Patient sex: M
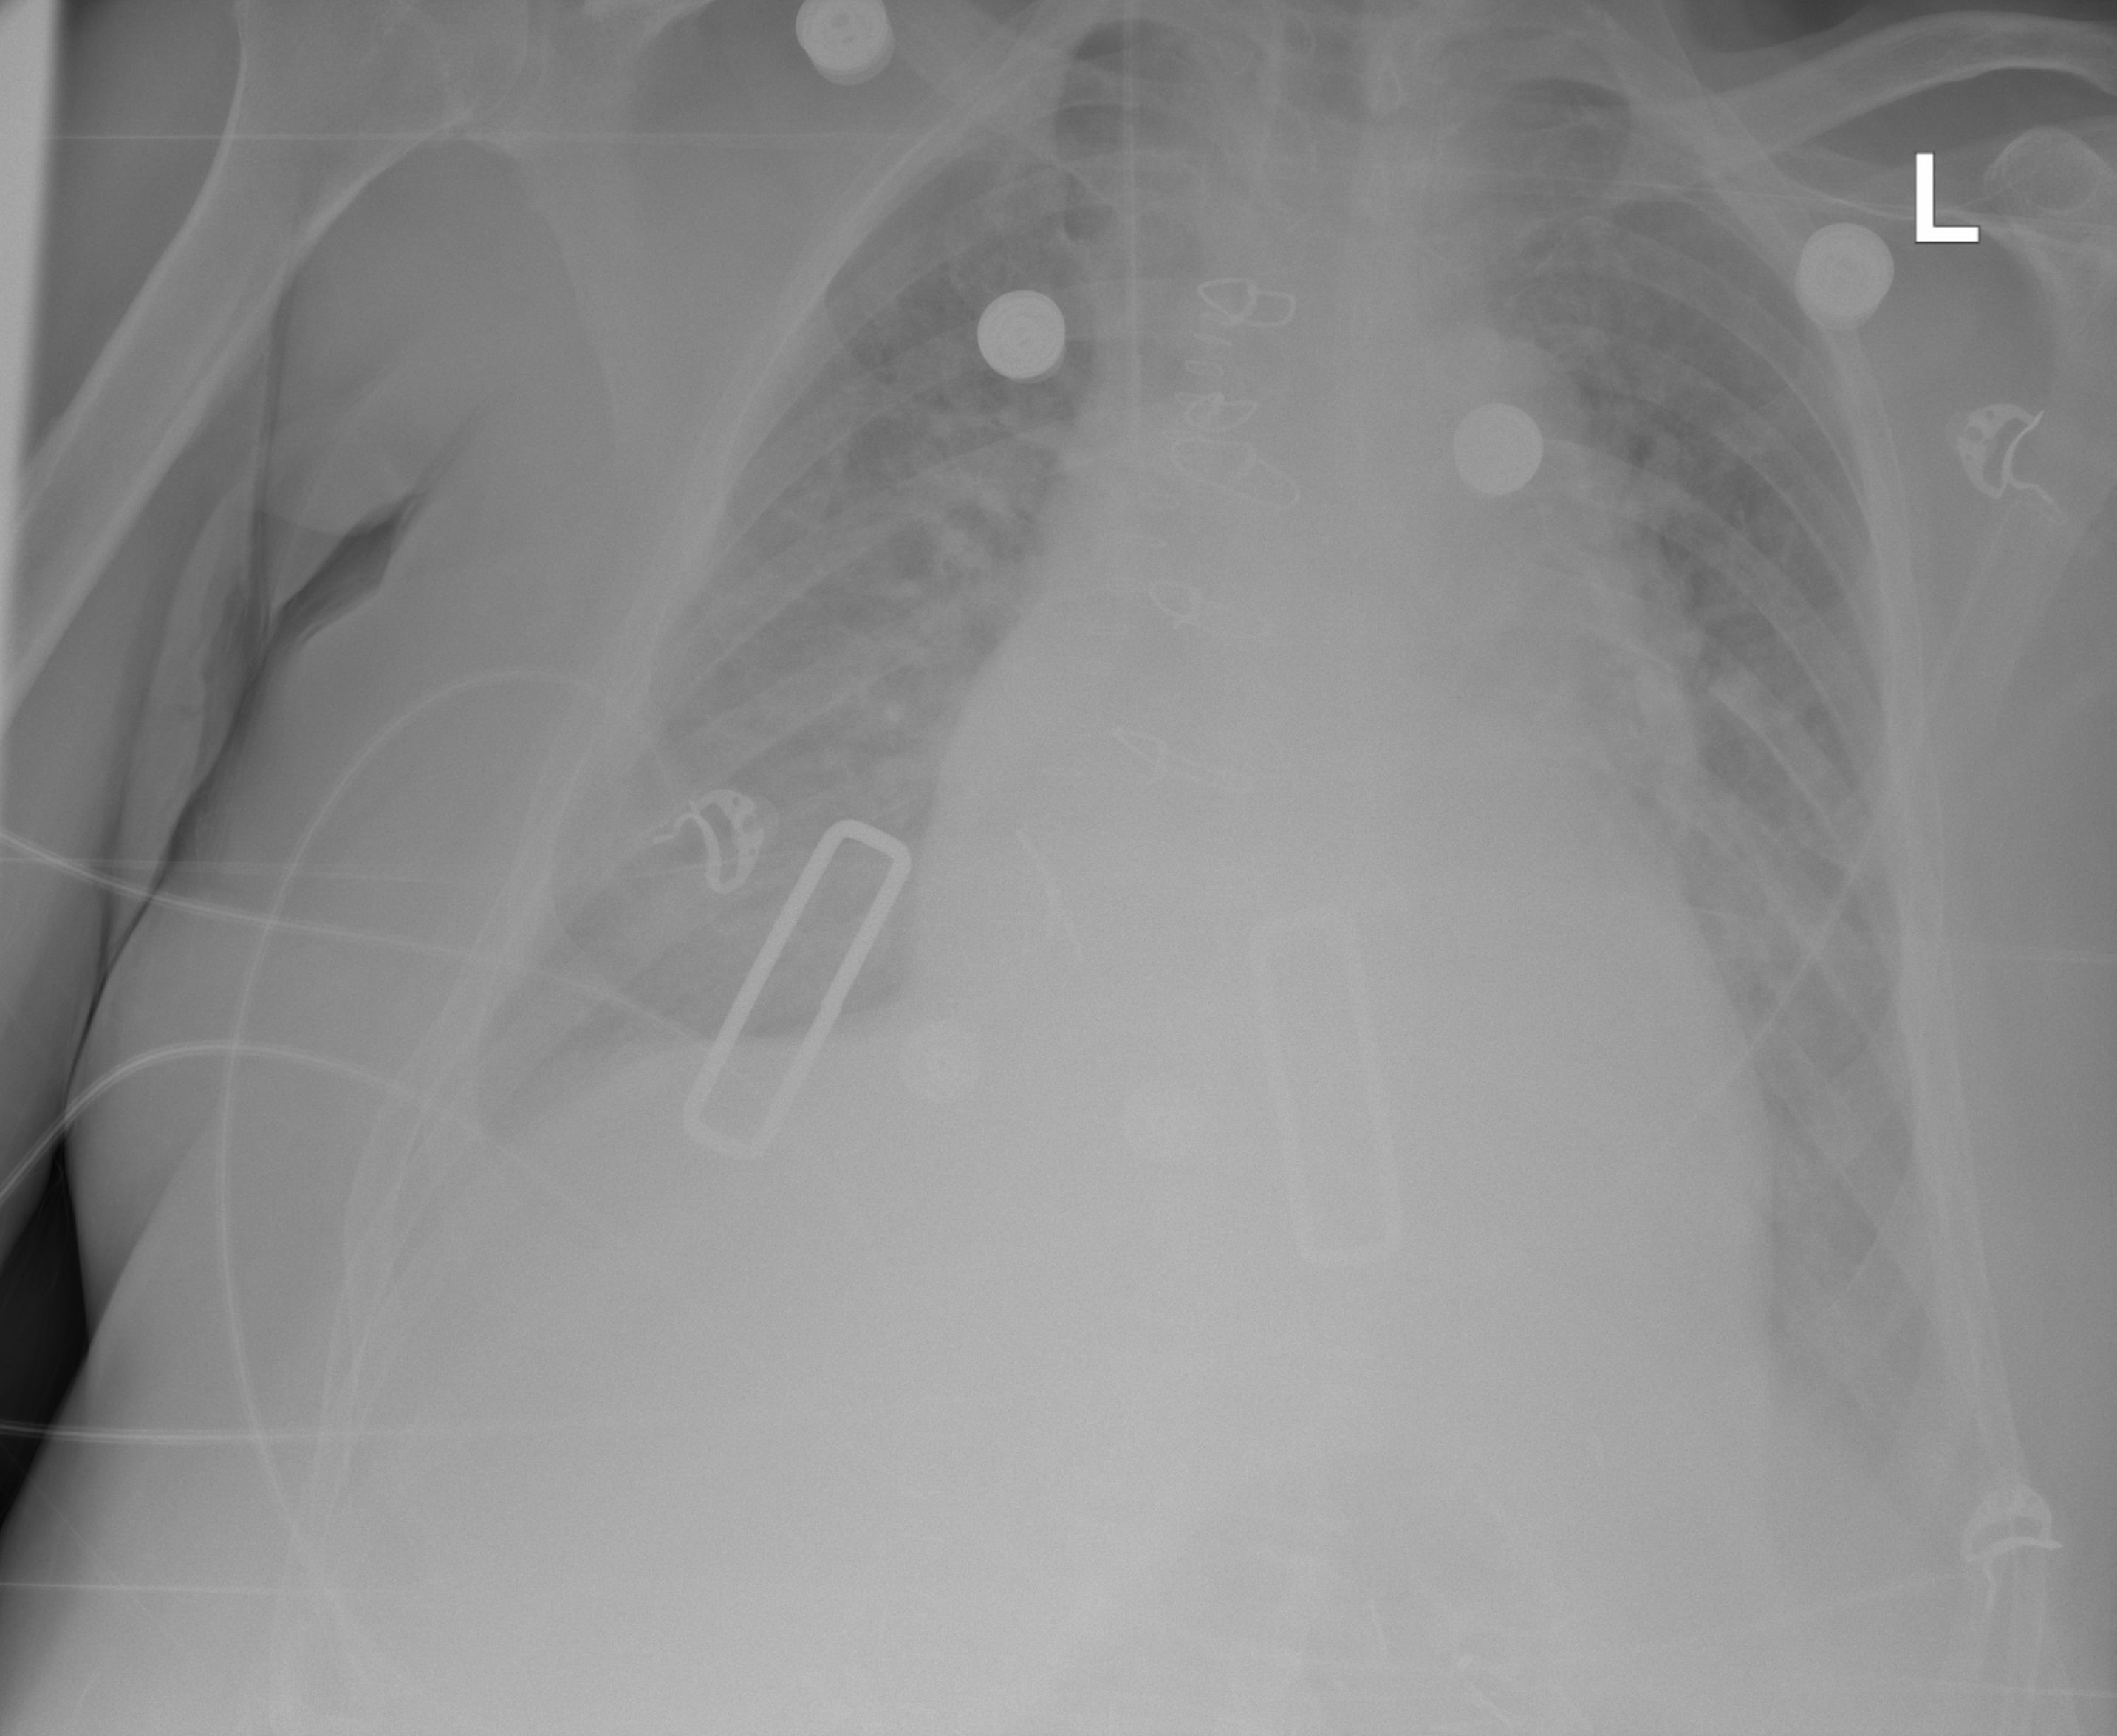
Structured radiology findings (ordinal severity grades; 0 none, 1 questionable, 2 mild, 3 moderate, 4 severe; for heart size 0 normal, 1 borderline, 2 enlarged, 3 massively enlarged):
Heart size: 2
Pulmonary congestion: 2
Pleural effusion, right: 2
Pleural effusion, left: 2
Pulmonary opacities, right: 1
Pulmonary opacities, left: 2
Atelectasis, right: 2
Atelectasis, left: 2